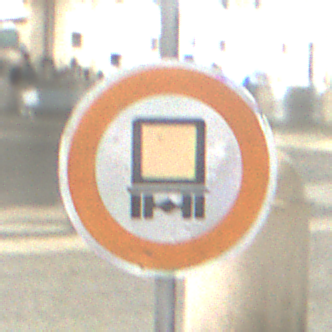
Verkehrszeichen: VerbotKennzeichnungspflichtigeKraftfahrzeugeGefaehrlicheGueter
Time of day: Night
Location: Outdoor (Urban)
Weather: PartlyCloudy
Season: NotSpecified
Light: Artificial